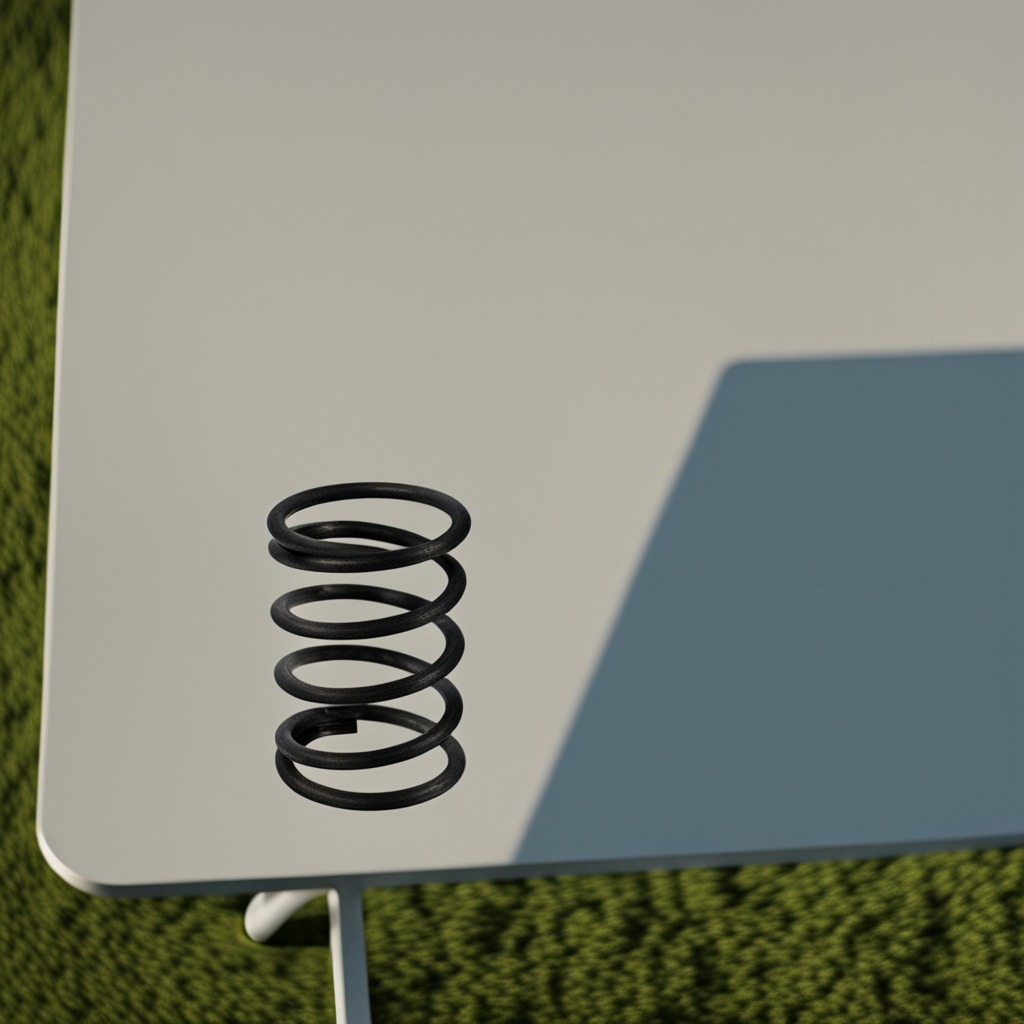
A coiled metal spring is lying on a textured surface.